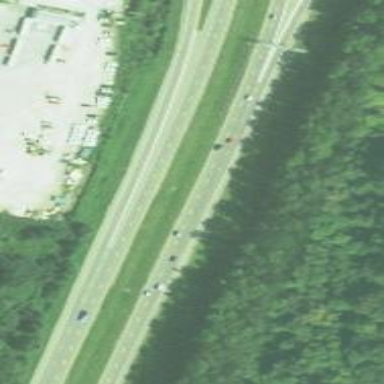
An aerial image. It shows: Motorway junction.